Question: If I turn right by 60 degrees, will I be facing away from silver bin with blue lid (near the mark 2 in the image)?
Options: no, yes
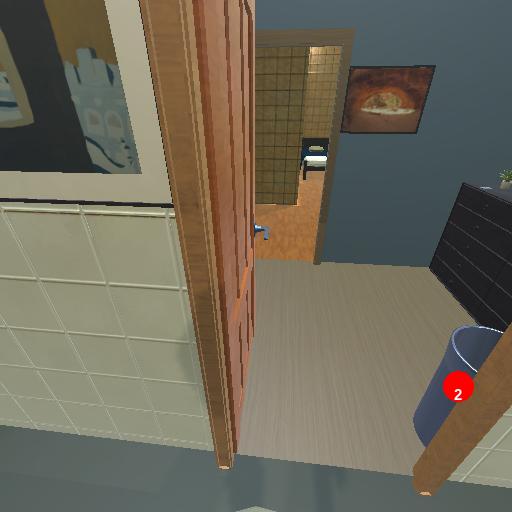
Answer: no